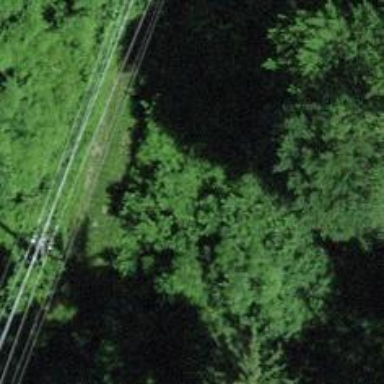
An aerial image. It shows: Track with grade5 tracktype.